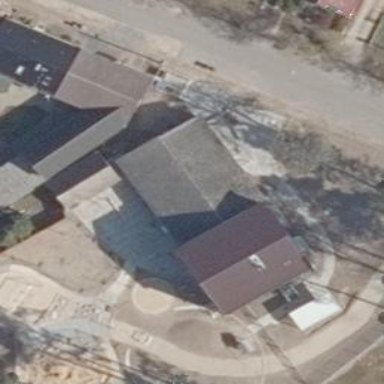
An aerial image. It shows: Kindergarten.